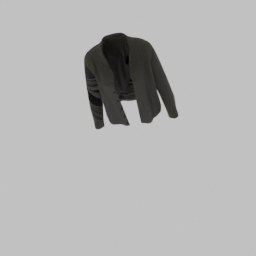
Label: people